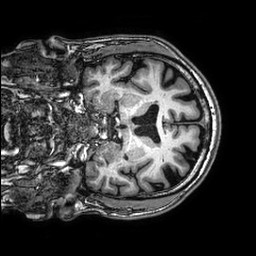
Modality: T1w
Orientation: coronal
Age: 64
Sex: male
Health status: healthy